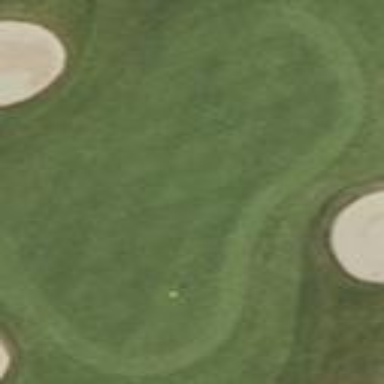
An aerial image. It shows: Golf green.